Interaction volume radius: 5 \u00c5
Interaction volume height: 25 \u00c5
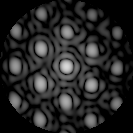
Disorder parameter: 0.2166